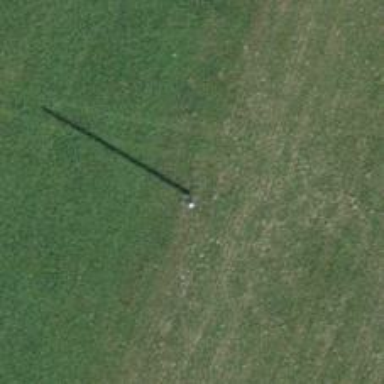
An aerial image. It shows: Minor power line.